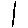
Label: line